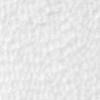
Label: no_change